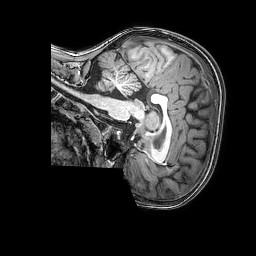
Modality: T1w
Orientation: sagittal
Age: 6
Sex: female
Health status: healthy